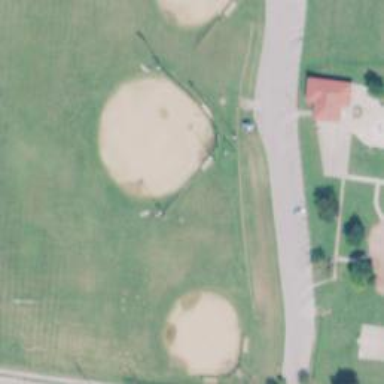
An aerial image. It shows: Baseball pitch for leisure land.